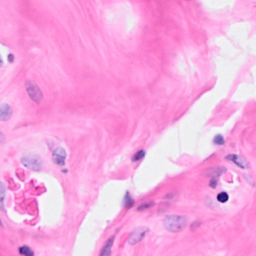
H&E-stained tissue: Breast